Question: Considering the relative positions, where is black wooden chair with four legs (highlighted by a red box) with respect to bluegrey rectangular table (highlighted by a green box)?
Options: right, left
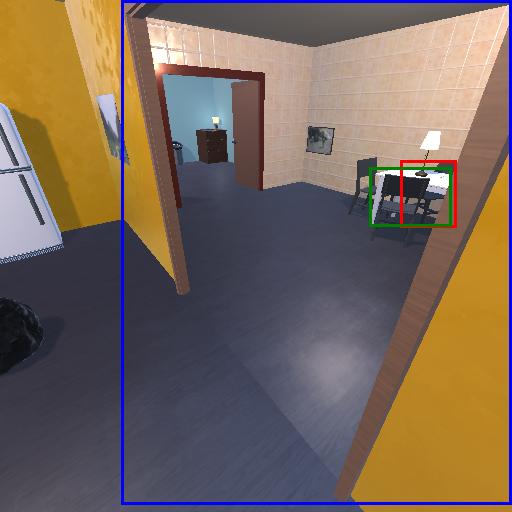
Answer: right